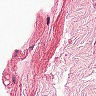
Metastatic tissue present: no